Question:
In Blender, It is possible to drag the tool shelf and widgets until they fill the screen space available. But while working in blender its not good to resize the widget or tool self till it fills the screen.
so I'm trying to restrict maximizing size of the tool self and widgets. Simply disallow the resizing of Tool self and widget.
Thanks in Advance
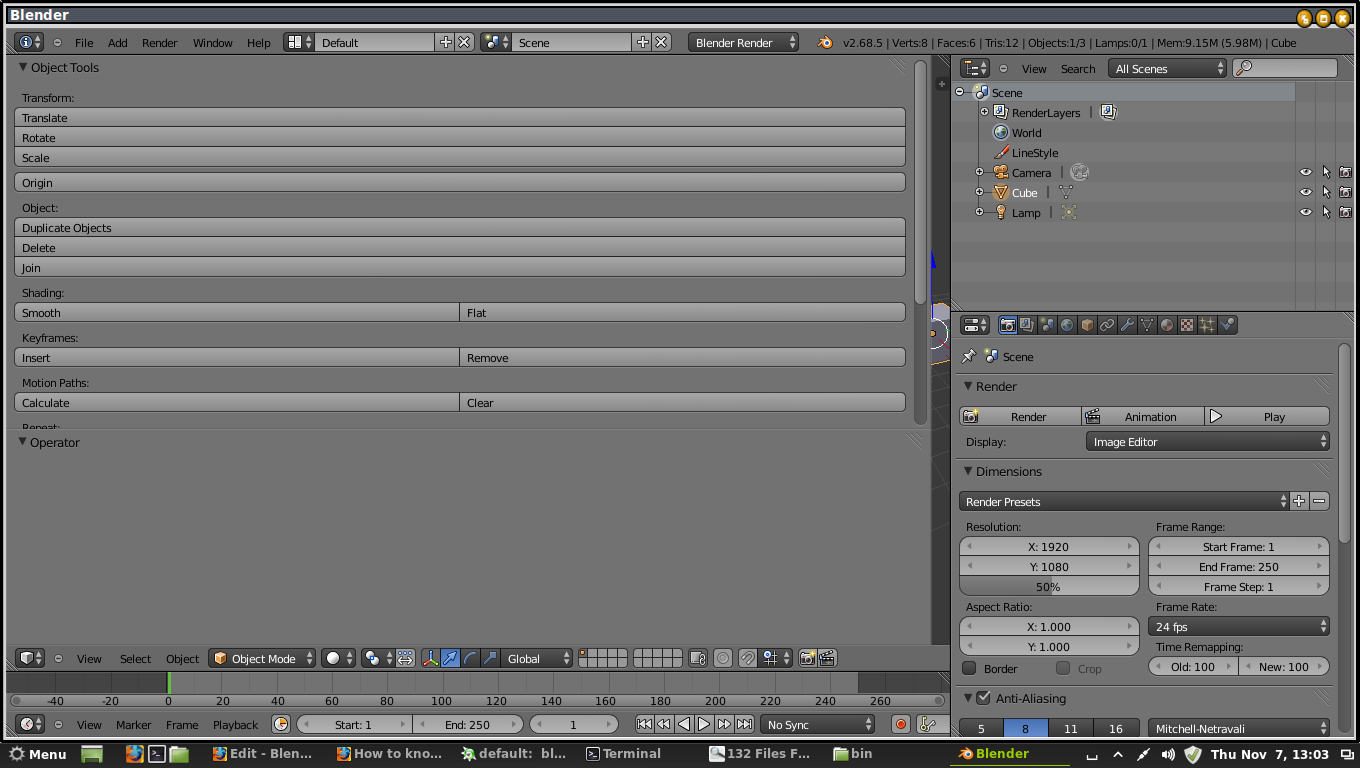
Answer: Finally I find out the solution for this...
In source code refer Source -> Blender -> Editors -> Screen -> "screen_ops.c" file
In that file refer function "SCREEN_OT_region_scale", and stop the invoking region of function "region_scale_invoke".
Then Blender disallow you to resize the Toggle and Widget. It remains constant.
<URL>